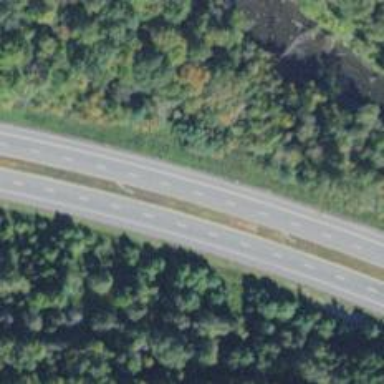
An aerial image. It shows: Asphalt road classified as primary highway with expressway characteristics.